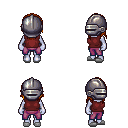
a pixel art fantasy rpg character, female body template, dark elf, purple skin, maroon sleeveless shirt, magenta pants, dark blonde long hairstyle, metal helm, white slippers, four views (front, back, left, right), 2x2 character sprite sheet, small pixel art, hard edges, no anti-aliasing